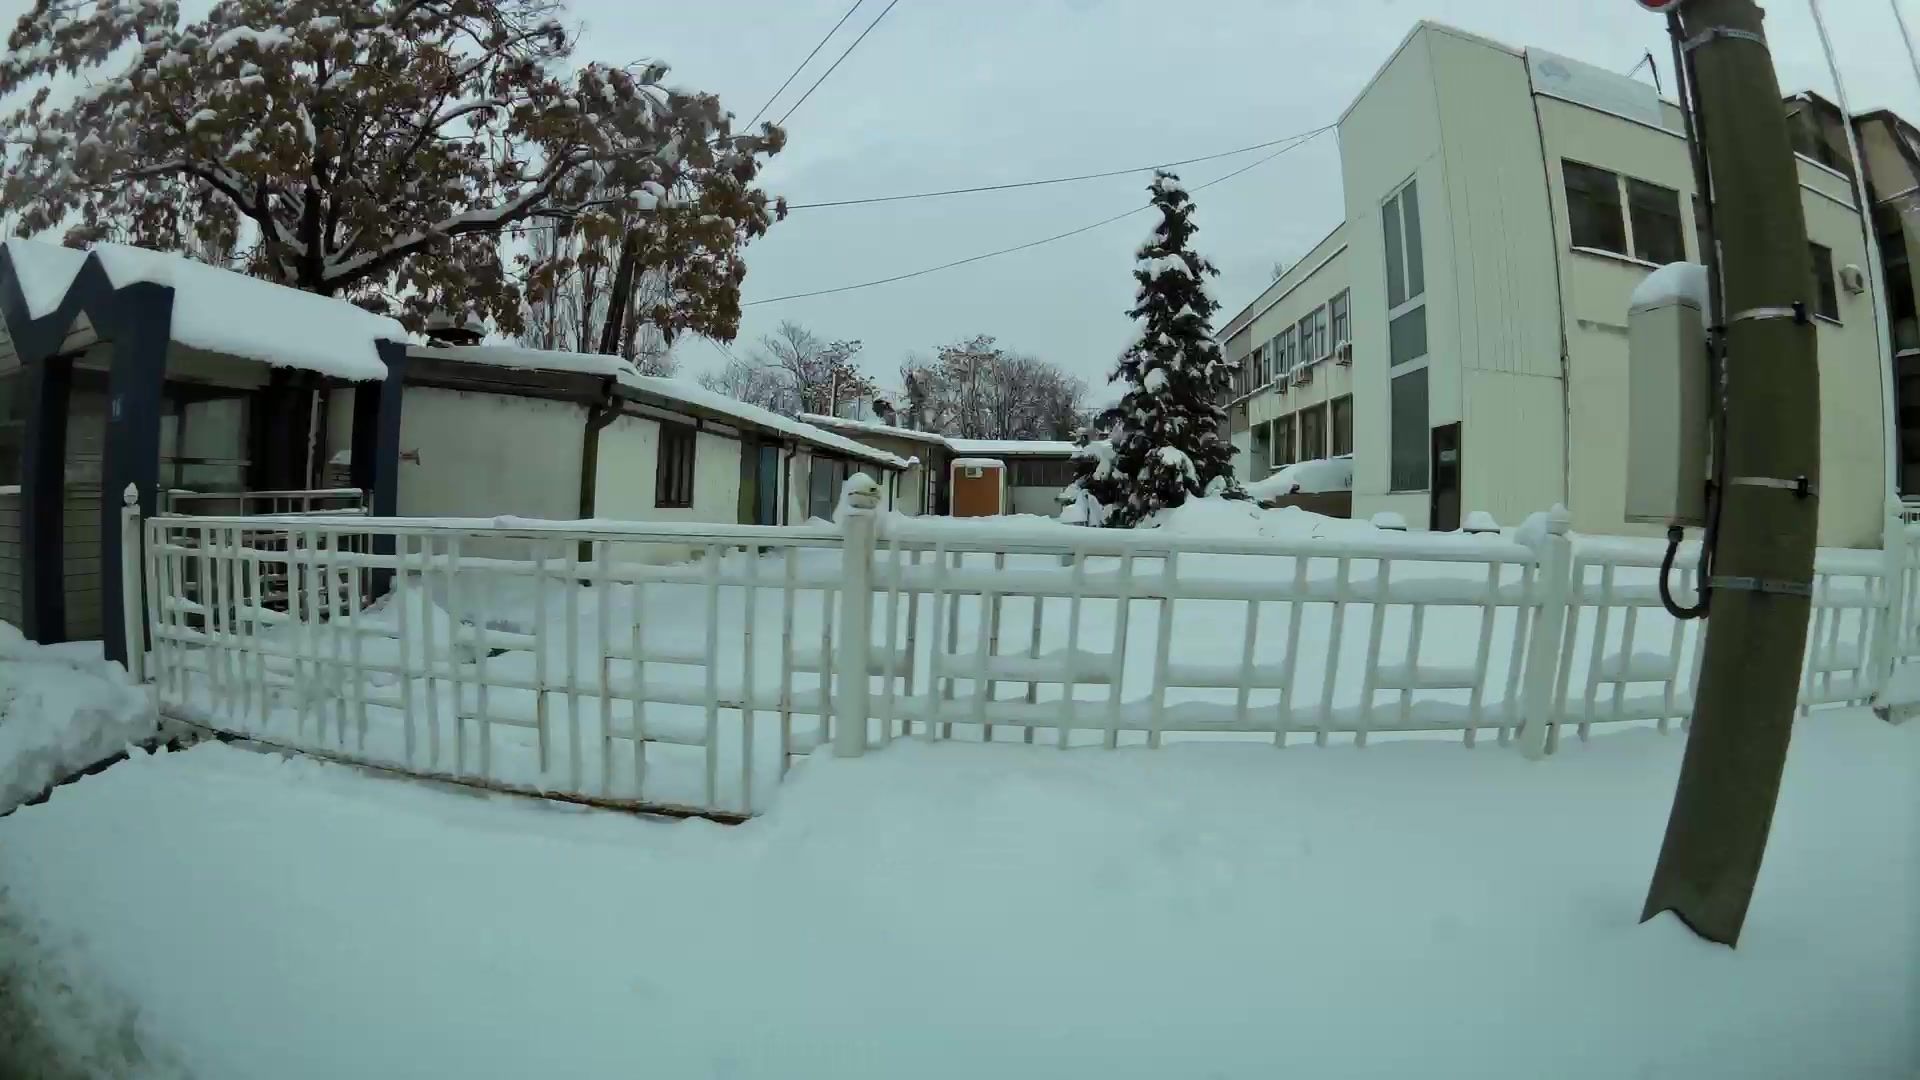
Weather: snowy
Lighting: day
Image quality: good
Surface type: driving surface
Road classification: residential
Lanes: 1
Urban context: urban centre
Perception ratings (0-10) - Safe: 2.8, Lively: 2.62, Beautiful: 6.64, Boring: 9.21, Depressing: 7.91, Wealthy: 4.91